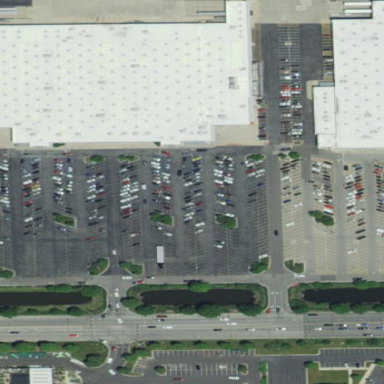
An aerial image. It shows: Retail area.